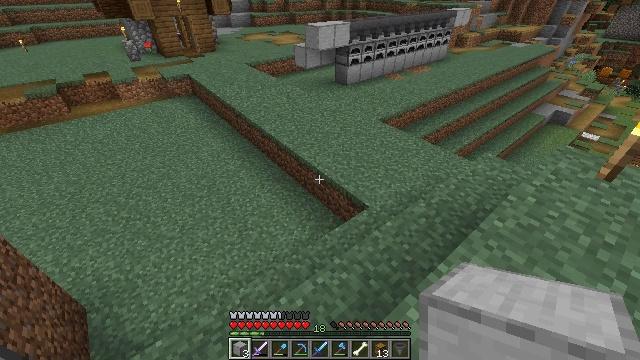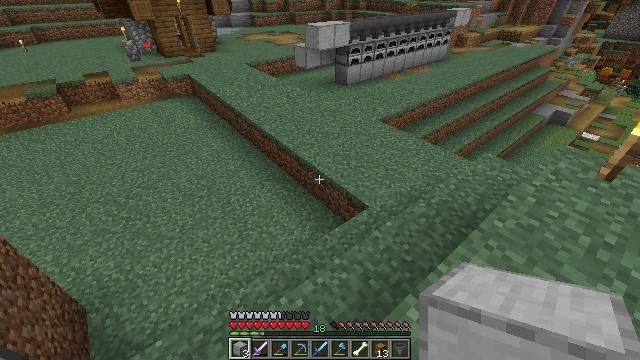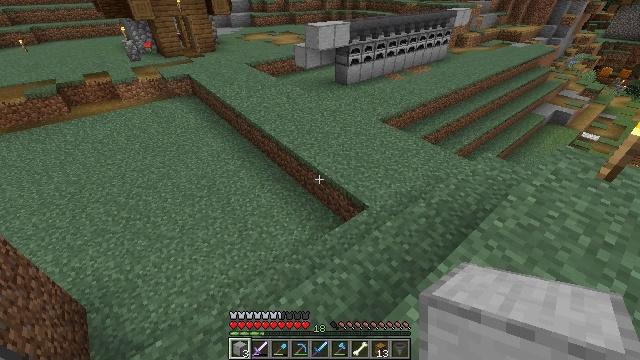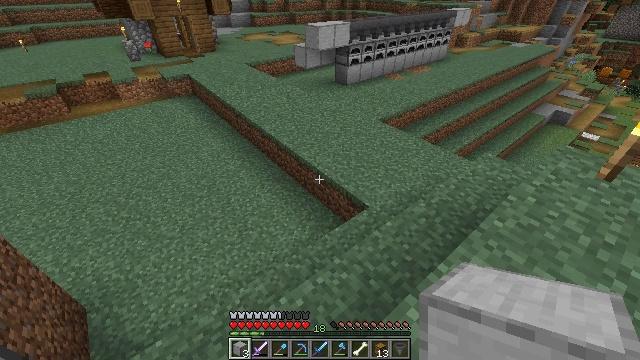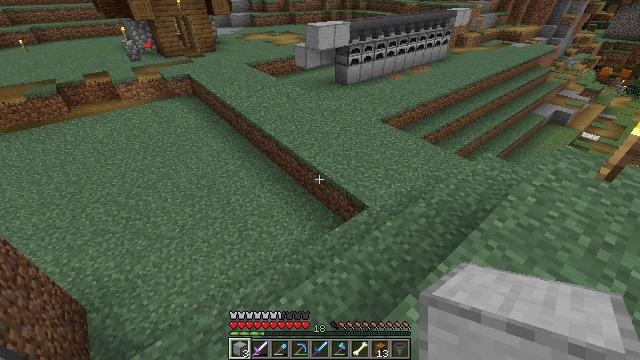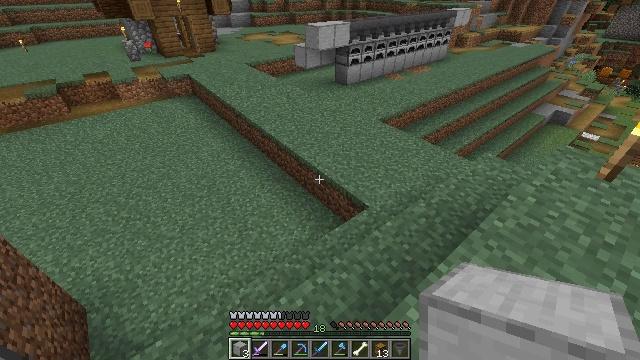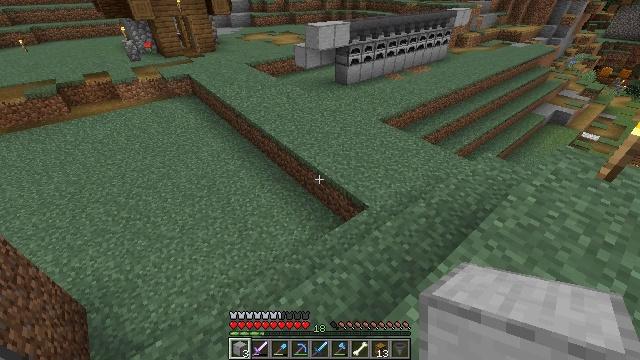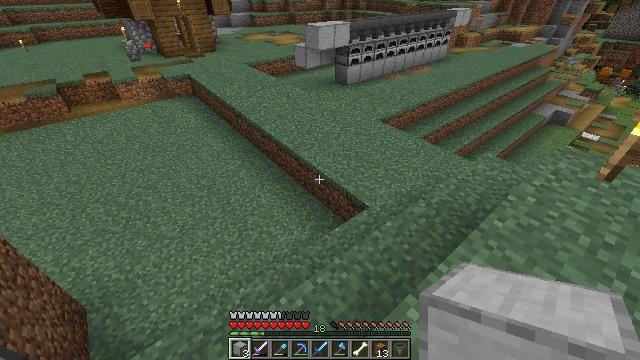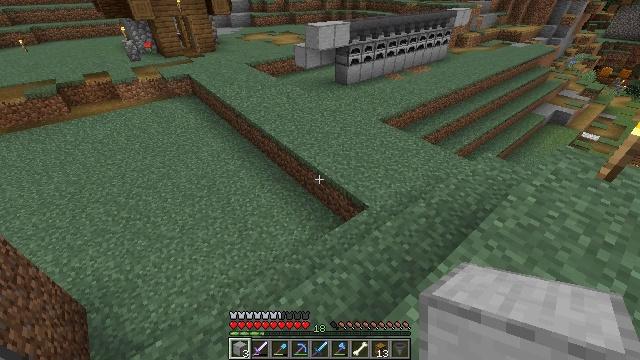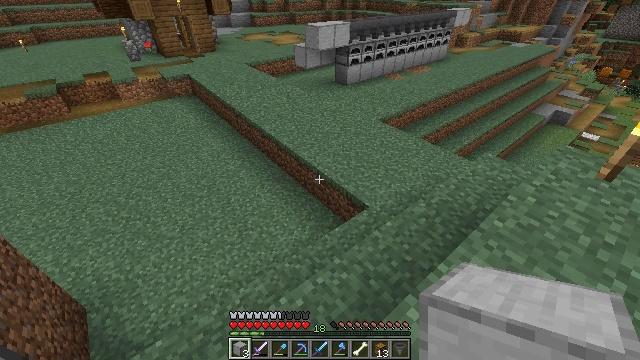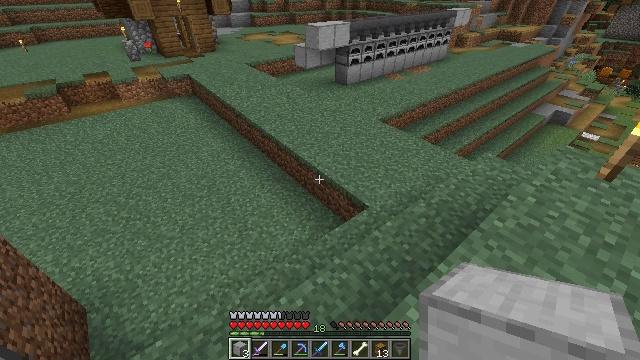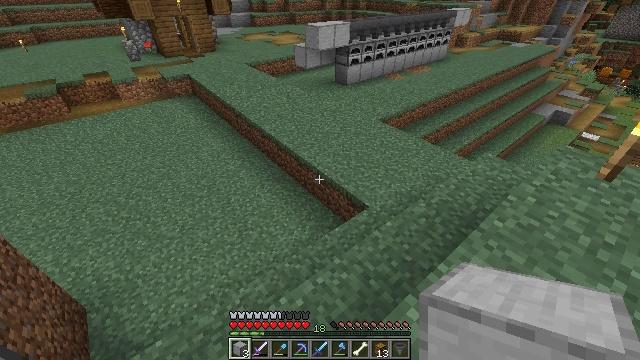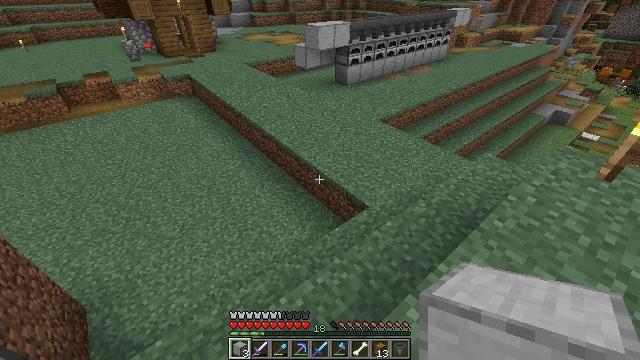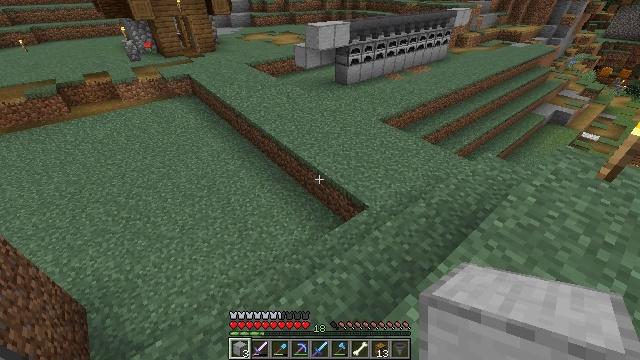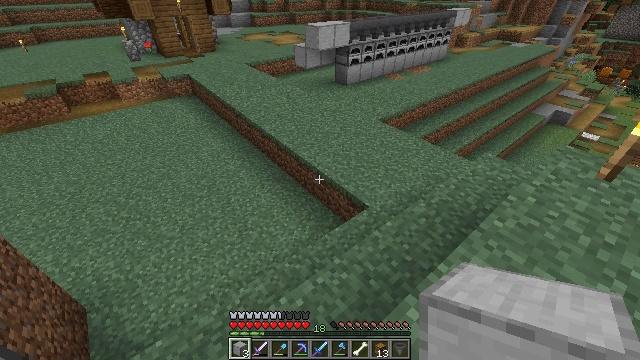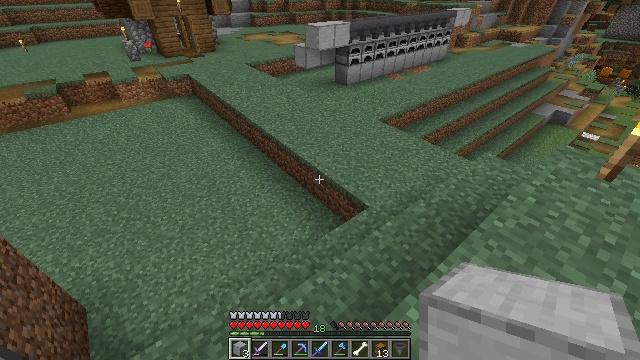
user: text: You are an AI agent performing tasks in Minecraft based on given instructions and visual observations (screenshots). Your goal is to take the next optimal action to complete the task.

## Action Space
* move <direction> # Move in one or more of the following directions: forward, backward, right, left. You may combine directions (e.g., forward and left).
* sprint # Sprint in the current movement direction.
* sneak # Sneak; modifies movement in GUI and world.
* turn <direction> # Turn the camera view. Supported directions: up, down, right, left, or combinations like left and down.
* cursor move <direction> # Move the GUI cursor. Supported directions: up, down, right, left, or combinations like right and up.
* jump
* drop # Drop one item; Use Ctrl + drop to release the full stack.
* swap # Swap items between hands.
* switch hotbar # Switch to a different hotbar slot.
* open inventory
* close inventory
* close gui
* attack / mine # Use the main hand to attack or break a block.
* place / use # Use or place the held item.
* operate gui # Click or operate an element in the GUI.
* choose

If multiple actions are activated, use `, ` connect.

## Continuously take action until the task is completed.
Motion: motion action
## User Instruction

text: Smelt stone into a smooth stone.
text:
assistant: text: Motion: no_op
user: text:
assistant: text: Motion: no_op
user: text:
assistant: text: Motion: no_op
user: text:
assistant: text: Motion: no_op
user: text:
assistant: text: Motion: no_op
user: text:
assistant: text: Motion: no_op
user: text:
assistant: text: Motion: no_op
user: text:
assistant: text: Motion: no_op
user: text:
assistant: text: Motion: no_op
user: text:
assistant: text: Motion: no_op
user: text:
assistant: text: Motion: no_op
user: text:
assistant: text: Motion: no_op
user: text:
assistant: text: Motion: no_op
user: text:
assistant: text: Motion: no_op
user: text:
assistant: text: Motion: no_op
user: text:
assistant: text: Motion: no_op
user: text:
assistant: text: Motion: no_op
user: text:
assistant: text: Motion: no_op
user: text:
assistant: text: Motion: no_op
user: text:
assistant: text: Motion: no_op
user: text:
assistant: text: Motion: no_op
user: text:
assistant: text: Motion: no_op
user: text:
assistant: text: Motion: no_op
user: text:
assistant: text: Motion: no_op
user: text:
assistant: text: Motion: no_op
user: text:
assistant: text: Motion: no_op
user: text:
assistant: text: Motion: no_op
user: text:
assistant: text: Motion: no_op
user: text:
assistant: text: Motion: no_op
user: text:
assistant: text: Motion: no_op